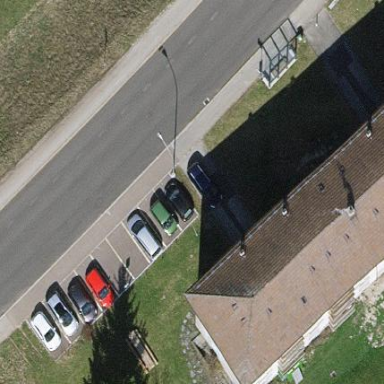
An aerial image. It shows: Street-side parking area.